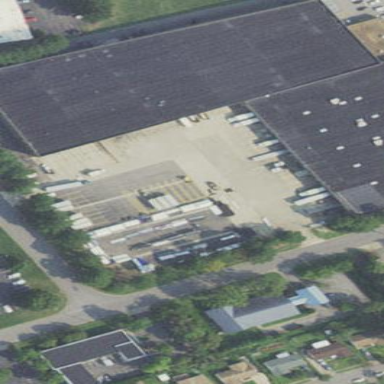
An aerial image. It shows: Commercial building.